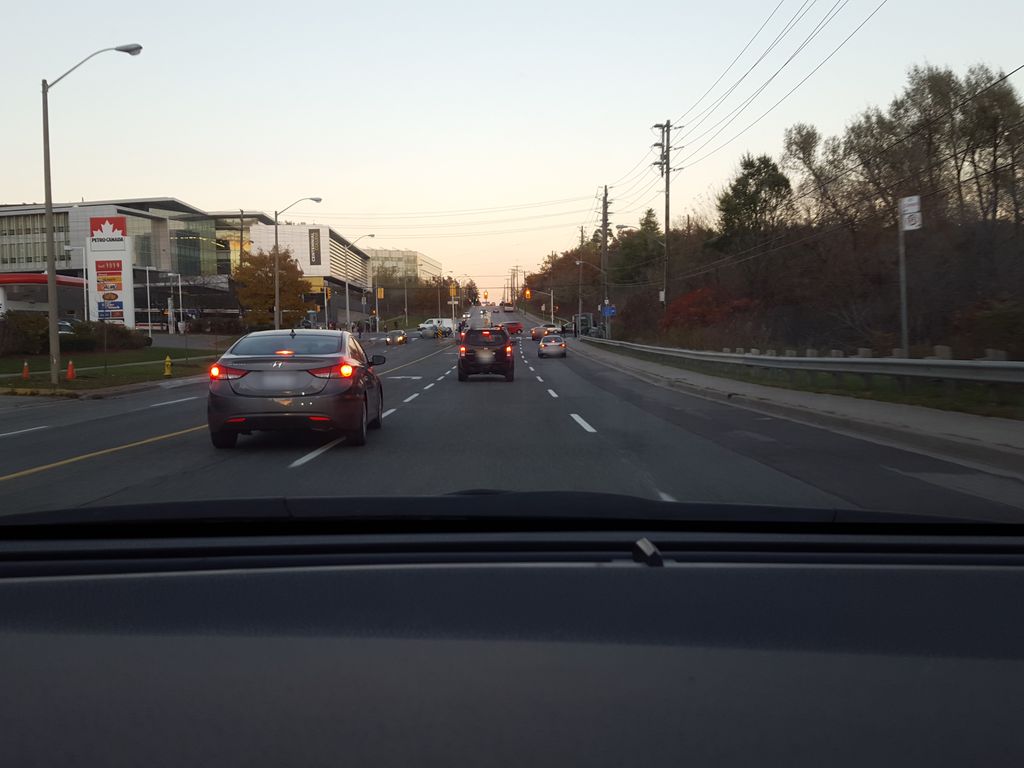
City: toronto